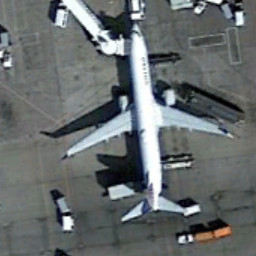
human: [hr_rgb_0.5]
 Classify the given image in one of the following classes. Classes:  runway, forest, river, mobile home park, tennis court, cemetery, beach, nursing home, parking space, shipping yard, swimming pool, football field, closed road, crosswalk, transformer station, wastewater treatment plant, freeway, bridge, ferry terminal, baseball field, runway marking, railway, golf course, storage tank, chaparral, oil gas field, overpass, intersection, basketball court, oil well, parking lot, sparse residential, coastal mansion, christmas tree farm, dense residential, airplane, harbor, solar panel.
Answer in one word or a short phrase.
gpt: airplane